Question: I have the font to convert the numbers to bar code. It is not happening for me in IE 11, FF 26 on my Win 7 machine. Please note that this page is part of intranet app and behind windows login.
CSS:
'''
@font-face {
font-family: 'AdvC39b';
src: url('fonts/ADVC39B.TTF');
src: url('fonts/ADVC39B.TTF') format('truetype');
/*
font-weight: normal;
font-style: normal;
*/
}
.displayBarCode { font-family: AdvC39b; font-size: 16px; }
'''
Html (extra content removed):
'''
<!DOCTYPE html>
<html>
<head id="Head2" runat="server">
<title></title>
<META HTTP-EQUIV="CACHE-CONTROL" CONTENT="NO-CACHE">
<META HTTP-EQUIV="PRAGMA" CONTENT="NO-CACHE">
<link href="Labels.css?v=1.0" rel="stylesheet" type="text/css" />
</head>
<body>
<form id="form2" runat="server">
<asp:DataGrid ID="hsGrid" runat="server" DataKeyField="HS_ID" AllowPaging="False" AutoGenerateColumns="False" Visible="False" BorderStyle="none" GridLines="none" ShowHeader="False" ShowFooter="false">
<ItemStyle HorizontalAlign="left"></ItemStyle>
<Columns>
<asp:TemplateColumn>
<ItemTemplate>
<div class="printContainerDiv">
<asp:Label ID="lblBarcodeEVID" CssClass="displayBarCode" runat="server" Text='<%# "*" + DataBinder.Eval(Container.DataItem, "evid") + "*" %>'></asp:Label>&nbsp;
</div>
</ItemTemplate>
</asp:TemplateColumn>
</Columns>
</asp:DataGrid>
</form>
</body>
</html>
'''
Image attached..
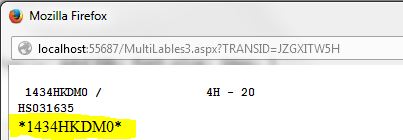
Answer: you need to add the font in all format 'eot, ttf, woff, svg'
try using a service like icomoon
i use this CSS to declare custom fonts and it works in all browsers
'''
@font-face{
font-family: "Font Name";
src:url("fonts/font-name.eot?#iefix");
src:url("fonts/font-name.eot?#iefix") format("eot"),
url("fonts/font-name.woff") format("woff"),
url("fonts/font-name.ttf") format("truetype"),
url("fonts/font-name.svg") format("svg");
}
'''